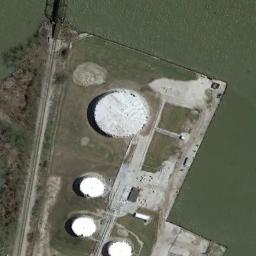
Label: storage_tank